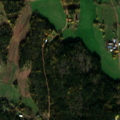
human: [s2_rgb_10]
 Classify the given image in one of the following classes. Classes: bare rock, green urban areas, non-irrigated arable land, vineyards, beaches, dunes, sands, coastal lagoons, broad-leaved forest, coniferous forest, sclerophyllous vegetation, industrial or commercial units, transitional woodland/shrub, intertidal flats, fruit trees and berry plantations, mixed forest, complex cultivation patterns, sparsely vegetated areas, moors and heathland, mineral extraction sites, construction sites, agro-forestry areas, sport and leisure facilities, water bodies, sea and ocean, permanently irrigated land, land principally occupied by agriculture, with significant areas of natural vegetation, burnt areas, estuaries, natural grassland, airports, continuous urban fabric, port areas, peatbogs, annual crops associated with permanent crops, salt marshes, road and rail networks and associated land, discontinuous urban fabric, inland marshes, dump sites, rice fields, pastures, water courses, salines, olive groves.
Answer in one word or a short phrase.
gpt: non-irrigated arable land, land principally occupied by agriculture, with significant areas of natural vegetation, coniferous forest, mixed forest